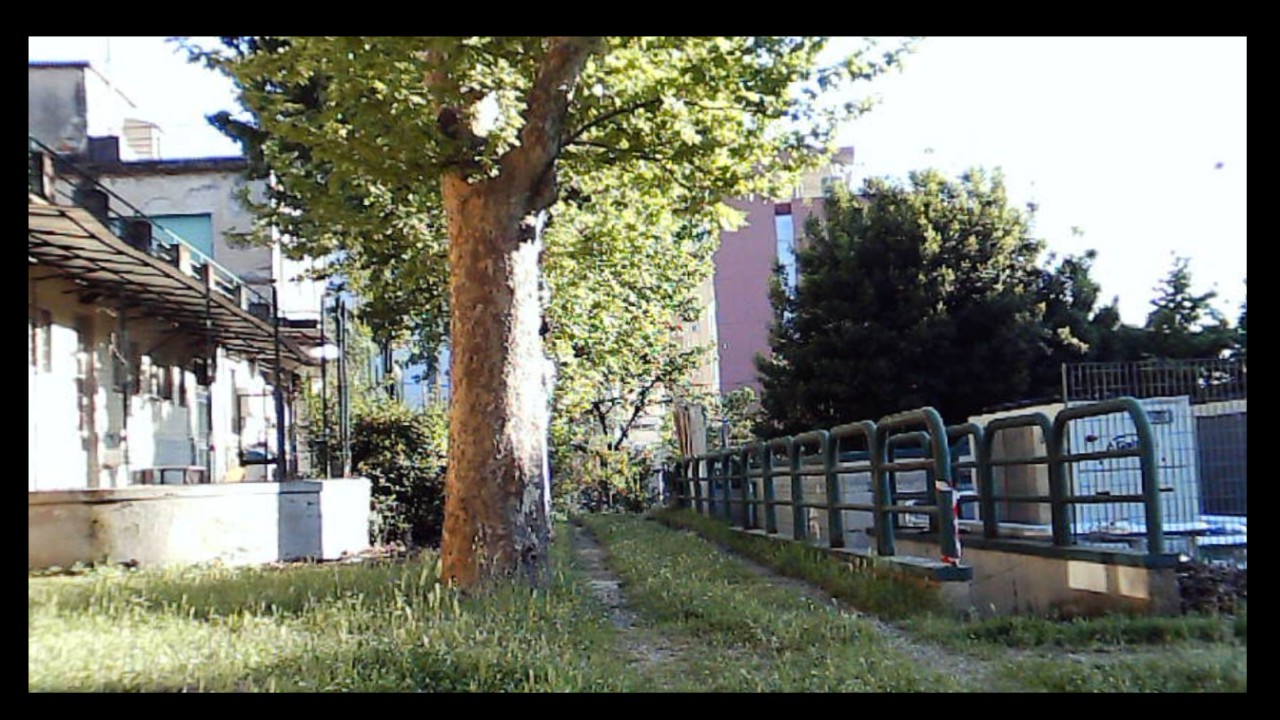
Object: DarwinFPV cineape20